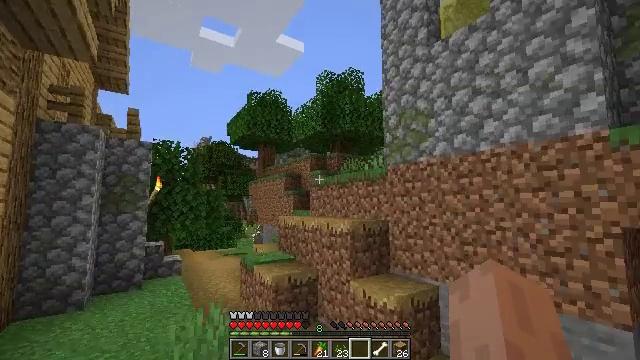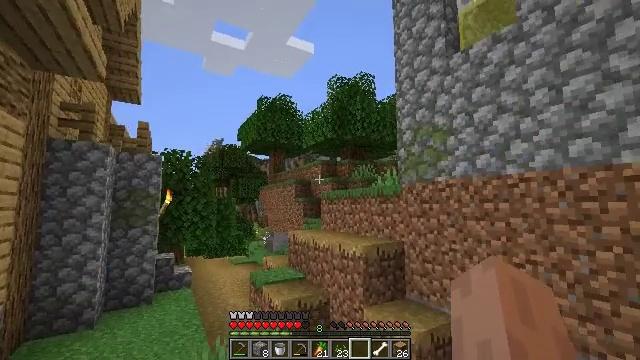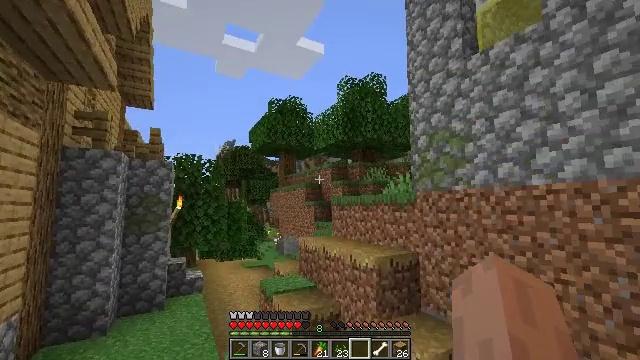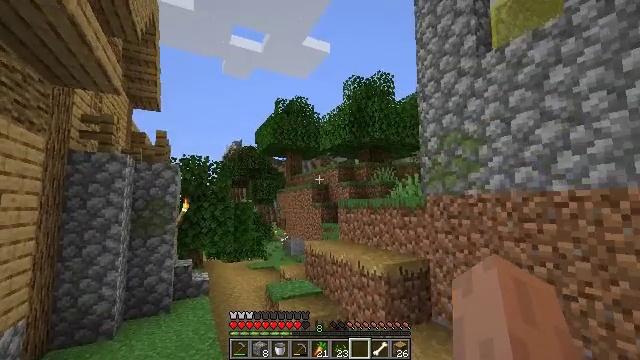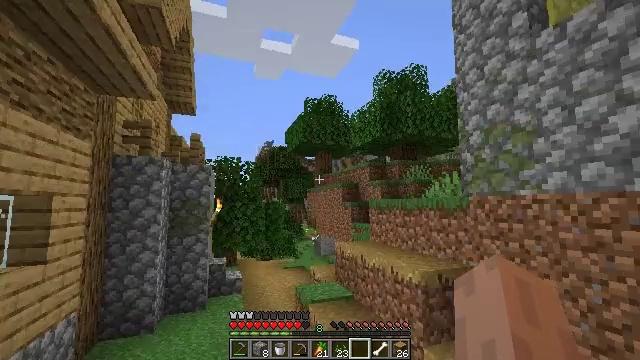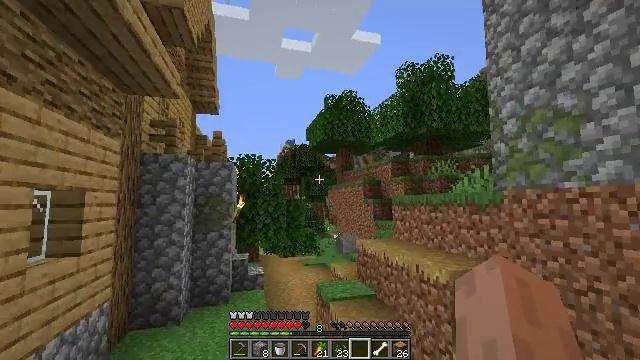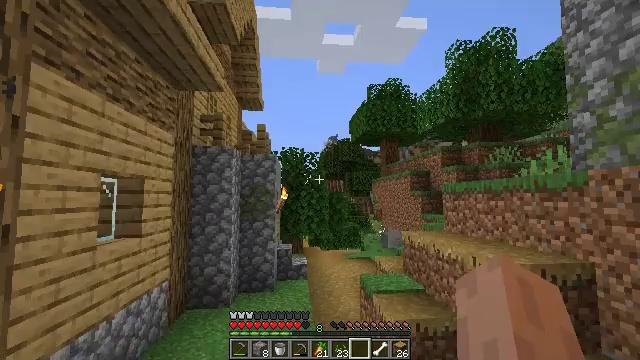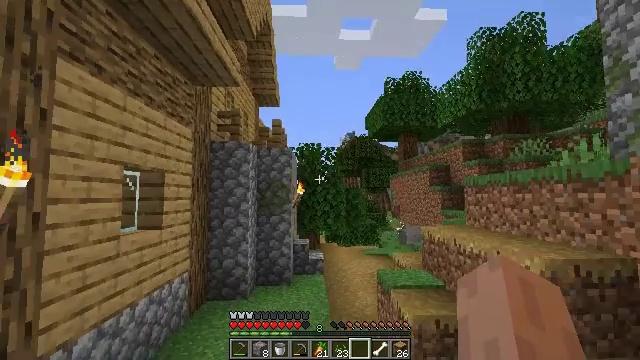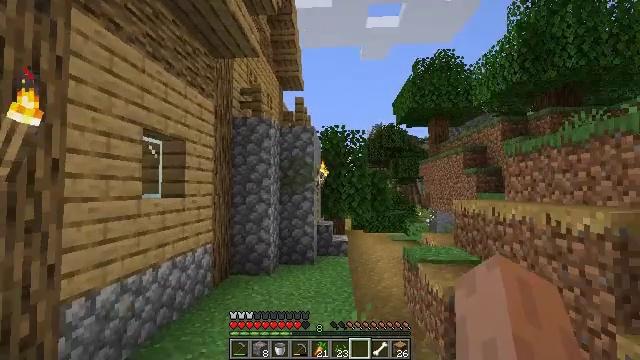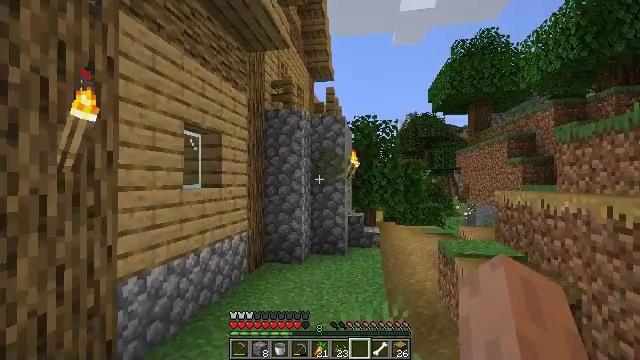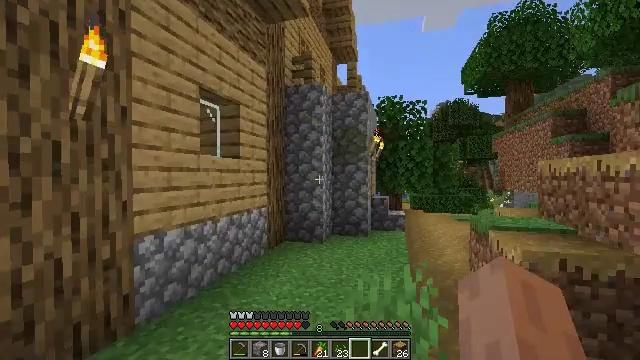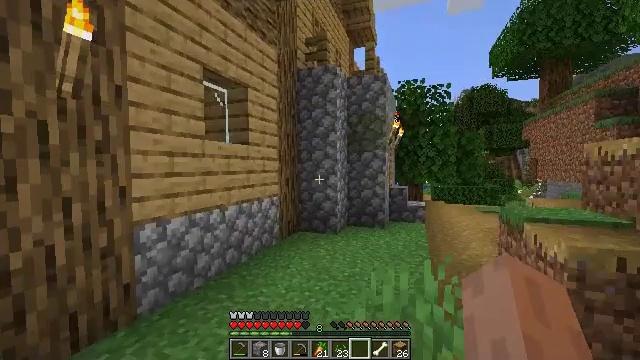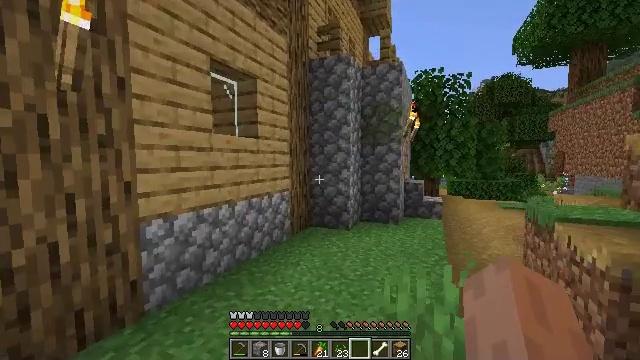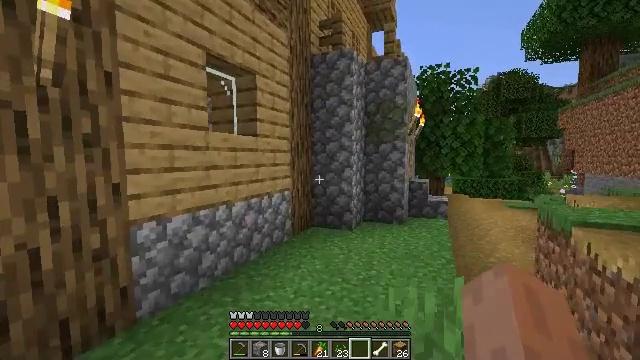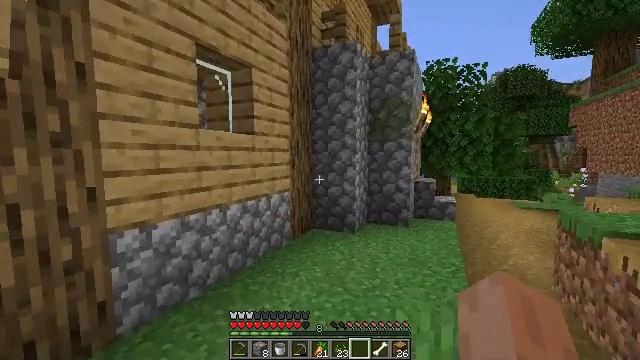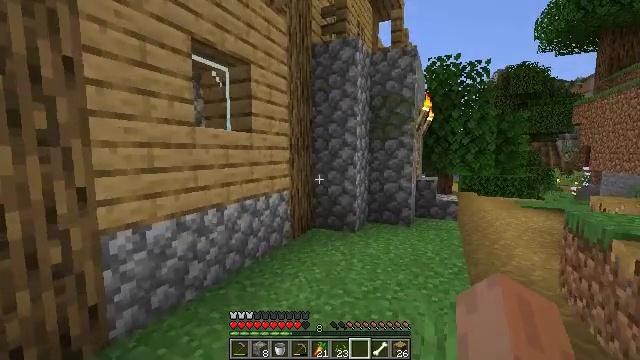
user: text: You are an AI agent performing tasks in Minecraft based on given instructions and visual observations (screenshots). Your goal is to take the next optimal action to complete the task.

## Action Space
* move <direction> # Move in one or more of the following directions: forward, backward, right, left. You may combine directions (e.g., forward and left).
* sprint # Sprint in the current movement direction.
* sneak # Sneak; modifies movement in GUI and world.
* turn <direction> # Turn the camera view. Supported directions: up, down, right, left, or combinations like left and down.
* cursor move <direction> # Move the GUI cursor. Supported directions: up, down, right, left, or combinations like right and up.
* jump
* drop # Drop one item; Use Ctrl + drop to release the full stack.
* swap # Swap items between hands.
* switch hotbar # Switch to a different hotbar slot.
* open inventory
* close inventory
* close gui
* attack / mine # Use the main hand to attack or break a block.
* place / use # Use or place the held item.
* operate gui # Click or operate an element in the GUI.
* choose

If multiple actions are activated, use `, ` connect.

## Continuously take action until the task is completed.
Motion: motion action
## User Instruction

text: Mine the bookshelf to gather resources.
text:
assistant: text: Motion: move forward, turn left
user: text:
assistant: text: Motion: move forward, turn left
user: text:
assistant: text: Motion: move forward, turn left
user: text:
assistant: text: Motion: move forward, turn left
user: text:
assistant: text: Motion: move forward, turn left
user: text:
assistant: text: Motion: move forward, turn left
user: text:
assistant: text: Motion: move forward, turn left
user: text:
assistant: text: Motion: move forward, turn left and down
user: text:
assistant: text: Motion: move forward, turn left and down
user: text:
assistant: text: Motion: move forward, turn left and down
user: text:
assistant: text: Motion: move forward, turn left and down
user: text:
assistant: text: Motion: move forward, turn left and down
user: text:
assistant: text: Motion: move forward
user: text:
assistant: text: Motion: move forward
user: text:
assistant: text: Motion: move forward
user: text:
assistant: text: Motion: move forward
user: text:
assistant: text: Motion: move forward
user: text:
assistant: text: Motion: move forward, turn right
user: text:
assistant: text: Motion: move forward, turn right
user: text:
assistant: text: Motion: move forward, turn right
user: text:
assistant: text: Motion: move forward, turn right
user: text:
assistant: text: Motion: move forward, turn right
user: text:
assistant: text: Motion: move forward, turn right and up
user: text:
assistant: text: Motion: move forward, turn right
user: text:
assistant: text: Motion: move forward
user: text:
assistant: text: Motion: move forward
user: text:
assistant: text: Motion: move forward
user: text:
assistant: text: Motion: move forward
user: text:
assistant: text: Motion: move forward
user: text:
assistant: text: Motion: move forward, turn right